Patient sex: M
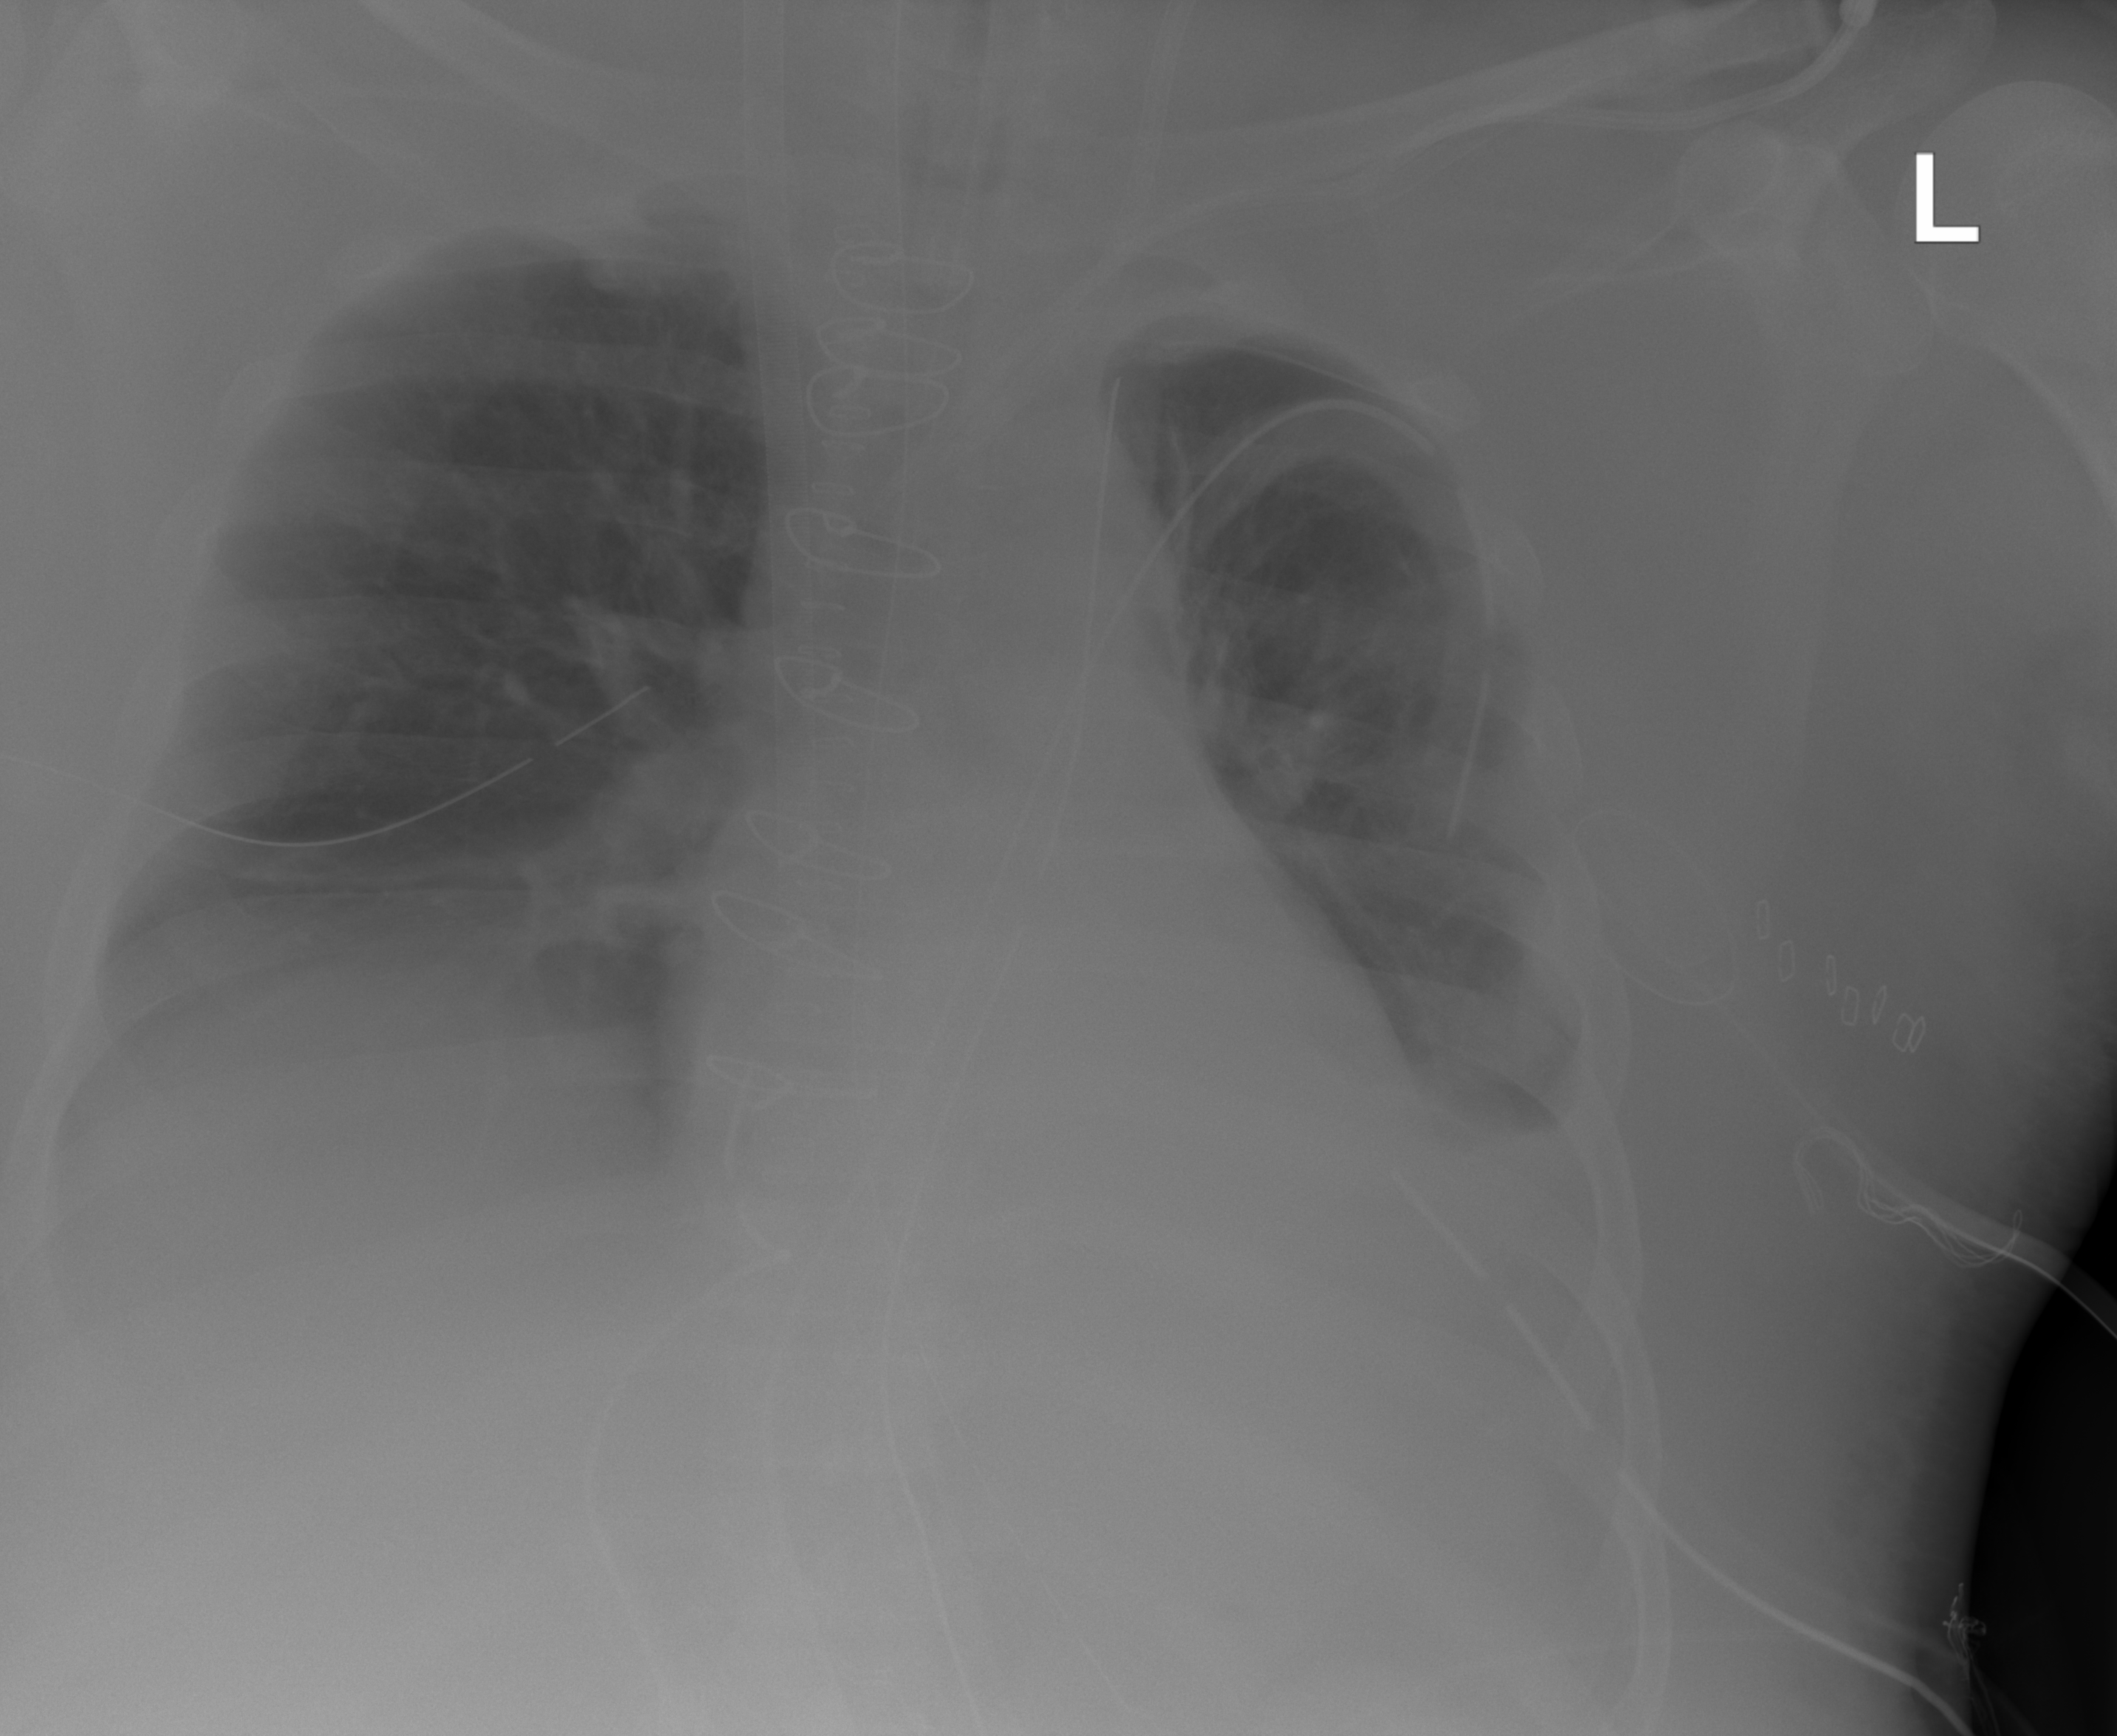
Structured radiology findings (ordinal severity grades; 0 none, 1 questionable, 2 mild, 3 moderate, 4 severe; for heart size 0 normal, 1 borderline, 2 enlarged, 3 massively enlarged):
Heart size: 0
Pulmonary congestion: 0
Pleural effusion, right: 0
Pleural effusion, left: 2
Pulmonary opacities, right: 0
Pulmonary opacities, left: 0
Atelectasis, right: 2
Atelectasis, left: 0